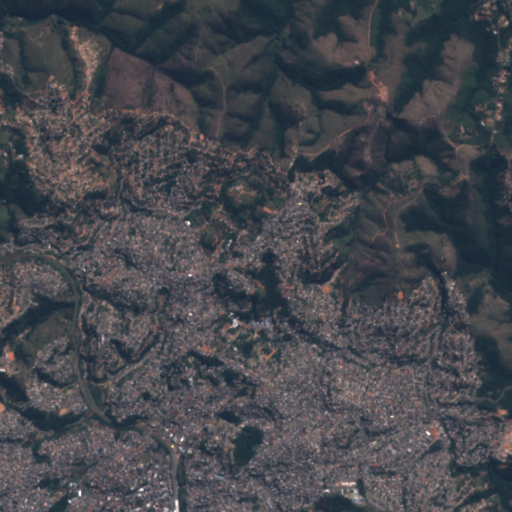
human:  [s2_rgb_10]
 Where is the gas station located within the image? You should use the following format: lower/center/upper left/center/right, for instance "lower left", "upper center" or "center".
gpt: The gas station is located in the lower left of the image.
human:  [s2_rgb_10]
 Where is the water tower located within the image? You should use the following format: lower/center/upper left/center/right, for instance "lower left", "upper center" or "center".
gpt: The water tower is located in the lower center of the image.
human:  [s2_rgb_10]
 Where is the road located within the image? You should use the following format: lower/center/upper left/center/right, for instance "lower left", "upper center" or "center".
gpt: There is no road in the image.